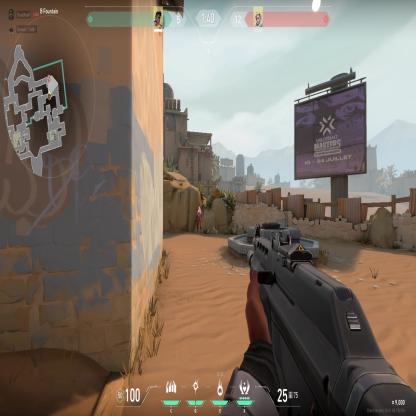
Label: enemy